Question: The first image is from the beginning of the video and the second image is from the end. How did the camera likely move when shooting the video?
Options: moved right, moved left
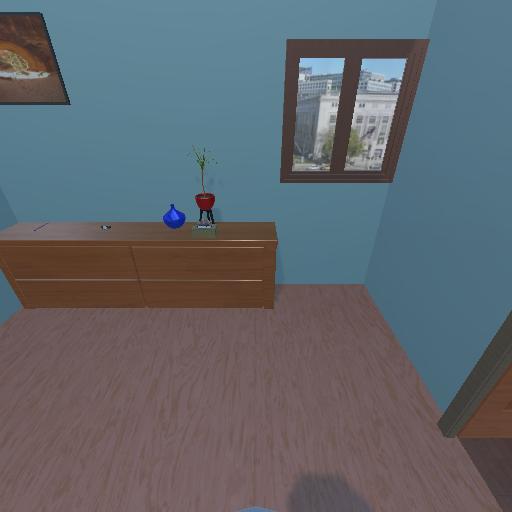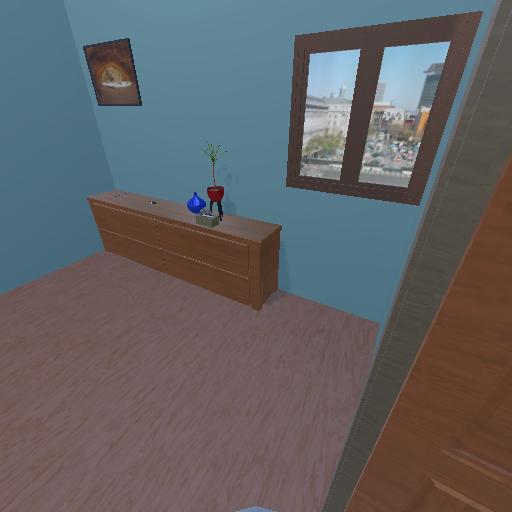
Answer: moved right